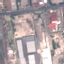
Land use / land cover: Industrial